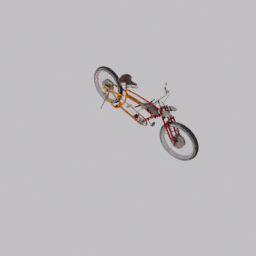
Label: mechanical